Question: I have recorded a script using Loadrunner Truclient Ajax Protocol. It generated code something like this.
'''
Script_View_Action()
{
truclient_step("Navigate to 'test-adept2'", "snapshot=Action_21.inf");
{
truclient_step("Navigate to 'test-adept2'", "snapshot=Action_21.1.inf");
truclient_step("Enter credentials in authentication dialog", "snapshot=Action_21.2.inf");
}
'''
and so on... I have provided credentials in the Argument Tab.

However, I am not able to figure out, how to provide encrypted password in the argument. Since there is no explicit code in this code where I can use lr_encrypt()/ lr_decrypt functions.
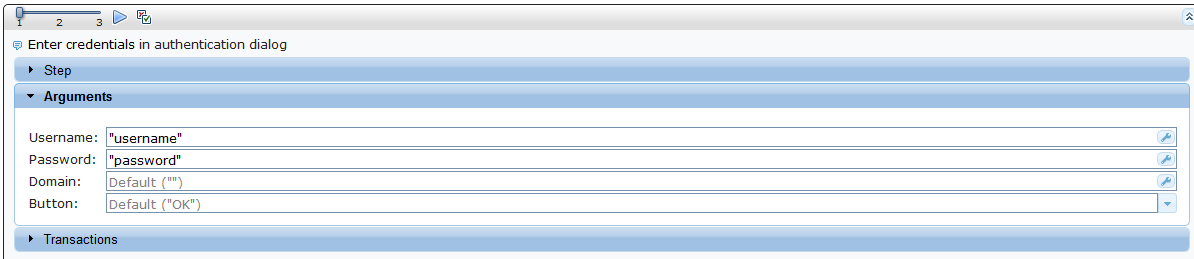
Answer: Since TruClient scripts are developed in JavaScript you need to do the JavaScript equivalent to lr_encrypt and lr_decrypt.
In the Password argument in TruClient plugin use
'LR.decrypt(<my encrypted password>);' (see the product help for more information).
You didn't write which version you are using so I leave to you to figure out how to tell TruClient to use JavaScript instead of plain text in argument values (again, the help will be of use here).